Aerial crown-view tile of a tropical tree (Barro Colorado Island, Panama), acquired 20241014:
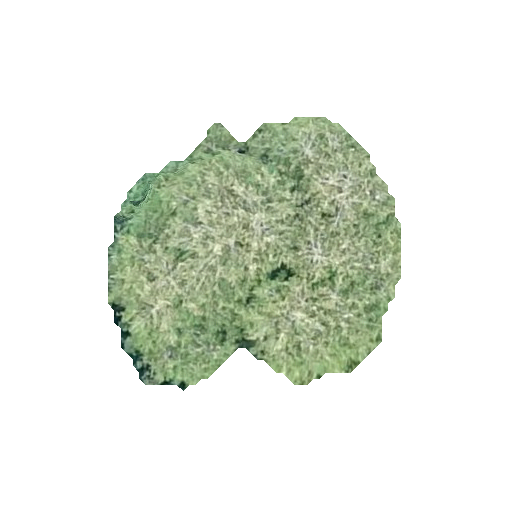
Species: Quararibea stenophylla
GBIF accepted scientific name: Quararibea stenophylla
Crown area: 95.177 m²